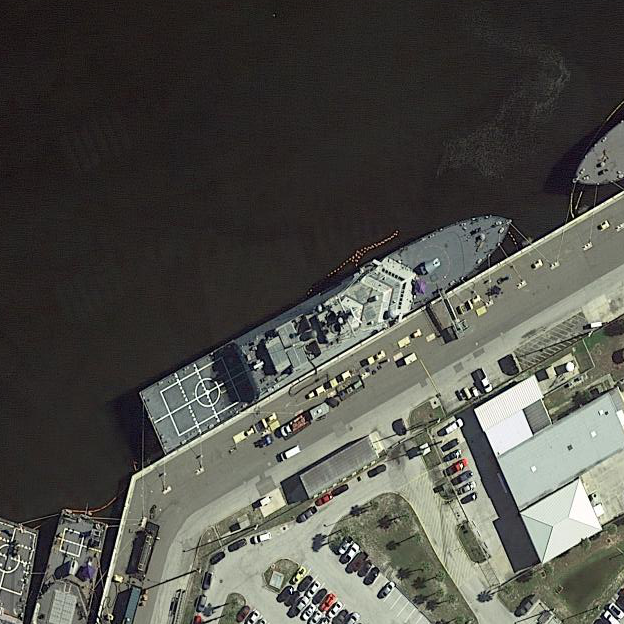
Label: Freedom-class_combat_ship